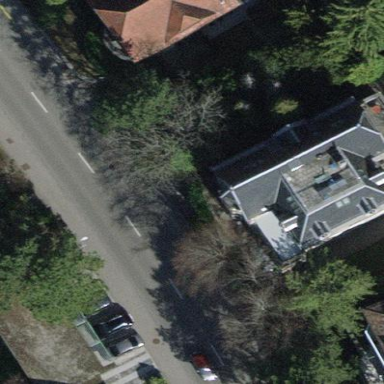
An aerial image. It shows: Building with hipped roof shape.